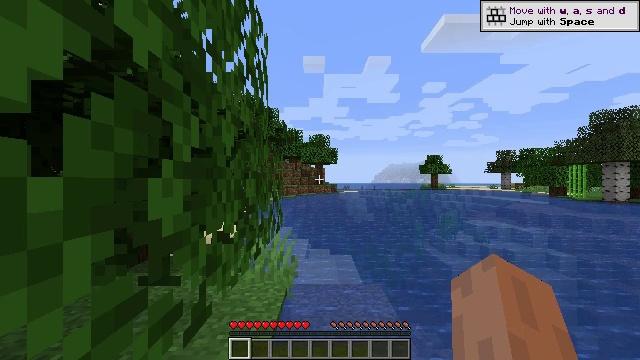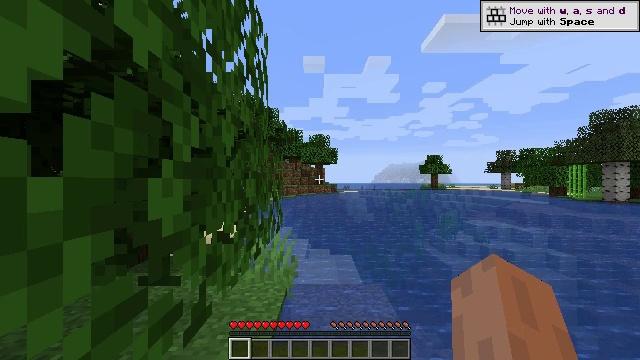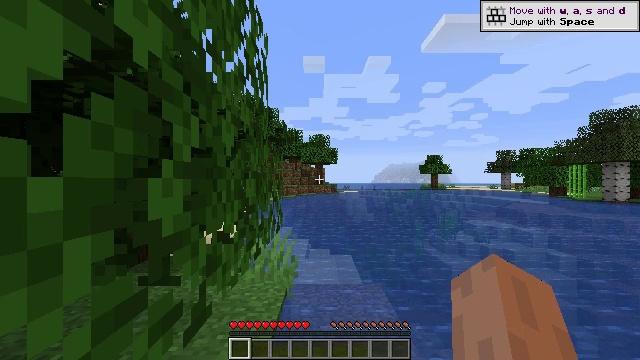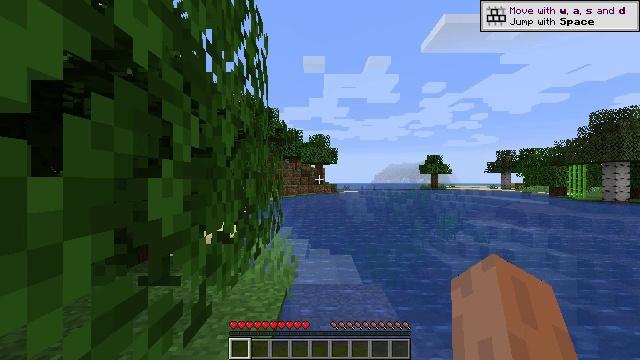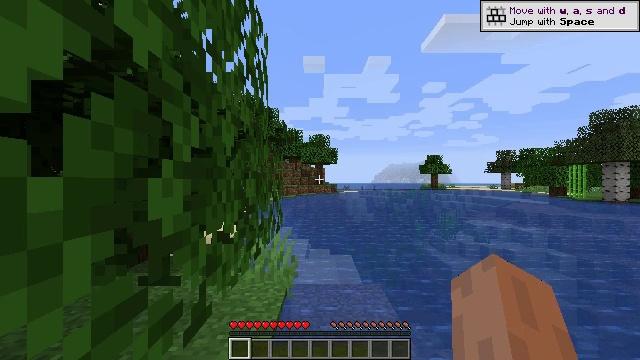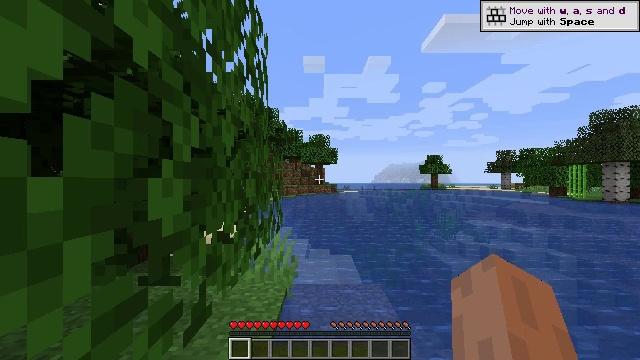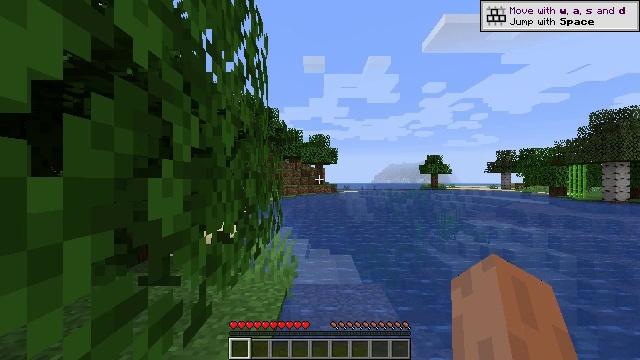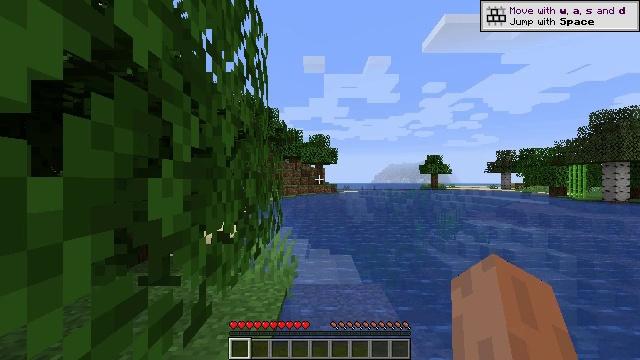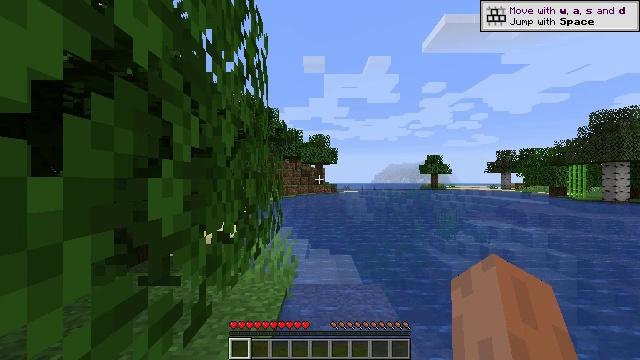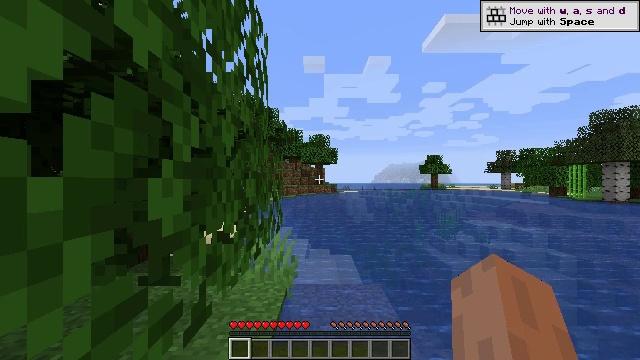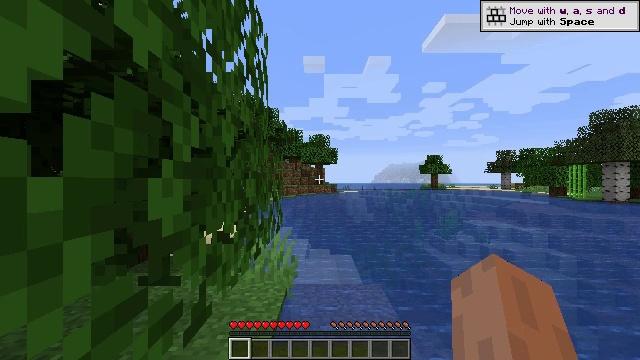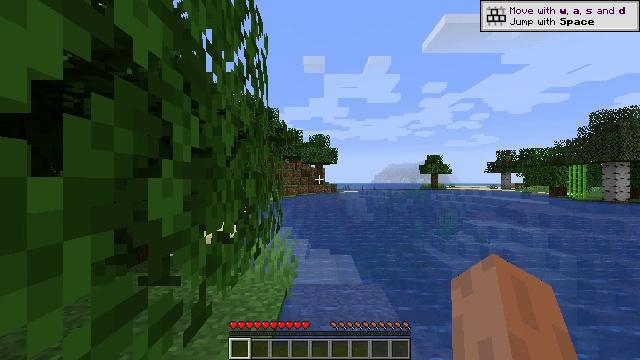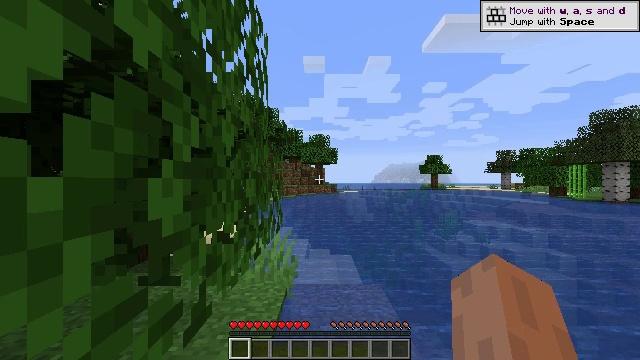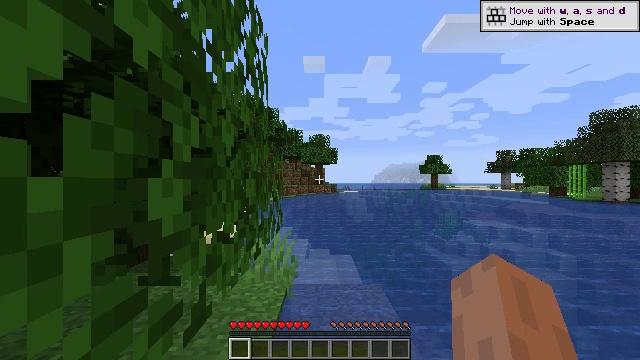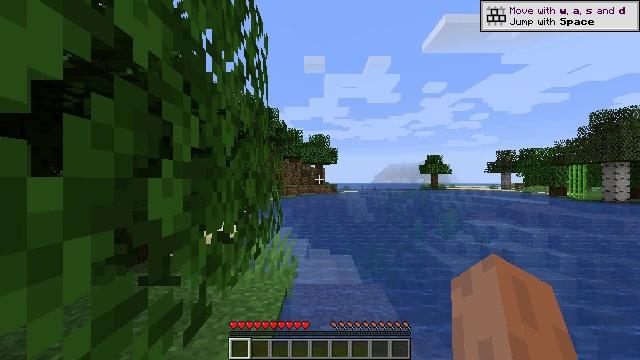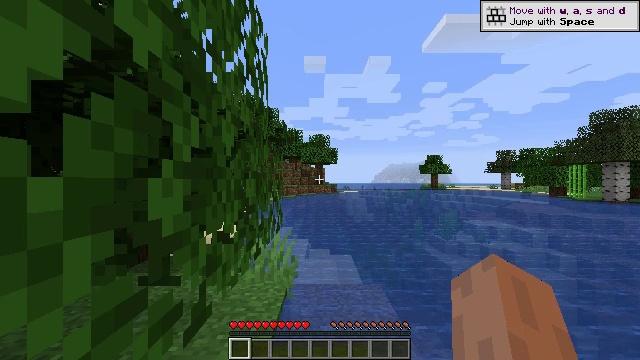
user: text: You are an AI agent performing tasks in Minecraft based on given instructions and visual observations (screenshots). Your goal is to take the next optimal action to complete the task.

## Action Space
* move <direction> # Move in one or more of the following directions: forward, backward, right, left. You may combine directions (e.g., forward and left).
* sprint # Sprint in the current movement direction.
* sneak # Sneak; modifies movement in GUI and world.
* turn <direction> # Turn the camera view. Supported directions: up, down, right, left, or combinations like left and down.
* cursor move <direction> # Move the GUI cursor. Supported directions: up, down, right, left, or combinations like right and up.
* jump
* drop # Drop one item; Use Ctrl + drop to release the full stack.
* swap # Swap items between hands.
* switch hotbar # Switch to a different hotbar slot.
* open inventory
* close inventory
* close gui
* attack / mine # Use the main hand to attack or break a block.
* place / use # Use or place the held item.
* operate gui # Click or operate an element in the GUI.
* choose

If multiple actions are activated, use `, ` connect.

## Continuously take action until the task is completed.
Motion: motion action
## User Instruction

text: Gather grass block for landscaping.
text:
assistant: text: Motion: no_op
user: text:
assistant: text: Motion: no_op
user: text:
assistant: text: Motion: no_op
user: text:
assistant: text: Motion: no_op
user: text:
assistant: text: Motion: no_op
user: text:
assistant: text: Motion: no_op
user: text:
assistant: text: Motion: no_op
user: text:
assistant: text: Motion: no_op
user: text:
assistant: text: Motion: no_op
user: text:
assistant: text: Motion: no_op
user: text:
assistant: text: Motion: no_op
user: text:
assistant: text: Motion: no_op
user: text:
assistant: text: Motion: no_op
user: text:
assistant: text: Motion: no_op
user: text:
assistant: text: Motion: no_op
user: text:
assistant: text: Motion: no_op
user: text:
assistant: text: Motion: no_op
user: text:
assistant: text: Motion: no_op
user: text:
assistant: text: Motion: no_op
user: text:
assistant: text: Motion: no_op
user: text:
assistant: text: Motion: no_op
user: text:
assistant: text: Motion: no_op
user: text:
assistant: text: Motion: no_op
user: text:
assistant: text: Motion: no_op
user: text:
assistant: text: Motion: no_op
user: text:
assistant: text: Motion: no_op
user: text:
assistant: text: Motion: no_op
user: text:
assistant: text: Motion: no_op
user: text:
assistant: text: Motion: no_op
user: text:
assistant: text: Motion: no_op